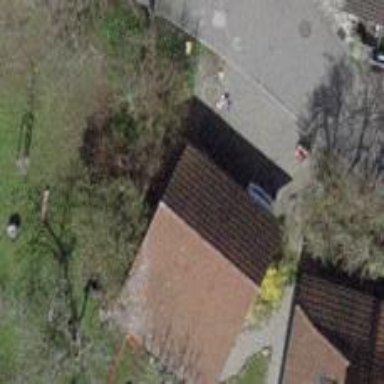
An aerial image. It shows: Garage.